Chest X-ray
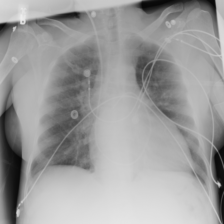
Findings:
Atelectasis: negative
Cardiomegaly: positive
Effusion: negative
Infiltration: negative
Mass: negative
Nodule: negative
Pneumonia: negative
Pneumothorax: negative
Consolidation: negative
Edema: negative
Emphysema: negative
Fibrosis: negative
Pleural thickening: negative
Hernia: negative